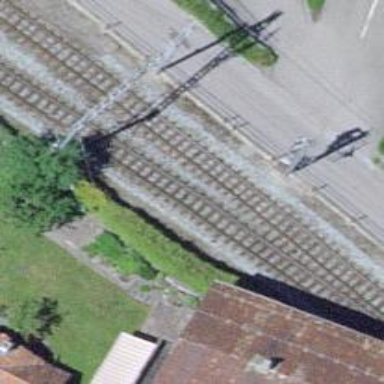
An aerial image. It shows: Railway signal.